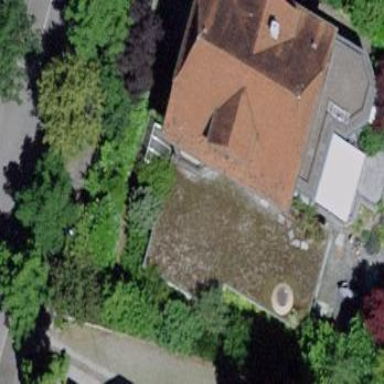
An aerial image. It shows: Hipped roof house.